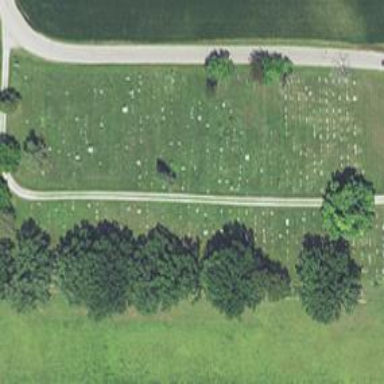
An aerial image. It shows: Cemetery.